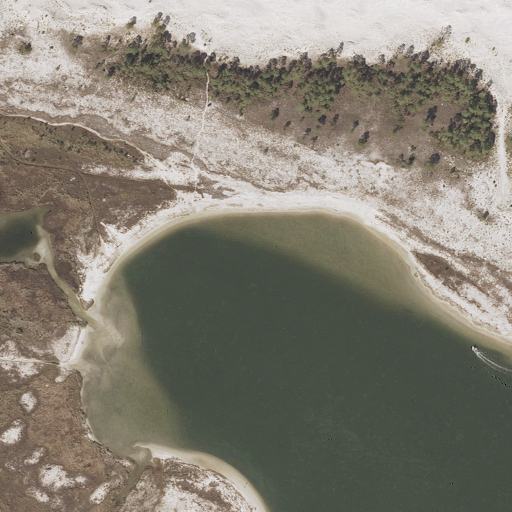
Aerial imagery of beach in Alabama named Bienville Beach containing barren land, open water, and grassland